You are looking at the short-time Fourier spectrogram of a bearing's acceleration signal. Classify the bearing condition as one of: normal, inner_race, outer_race, ball.
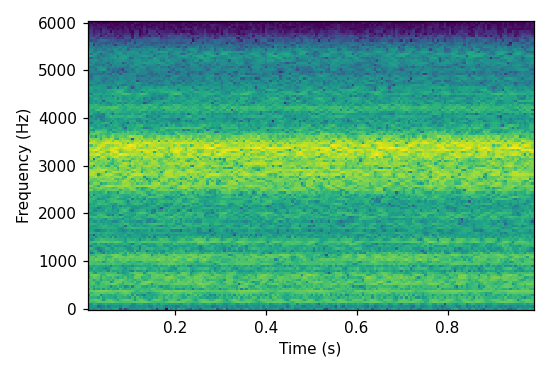
Answer: ball